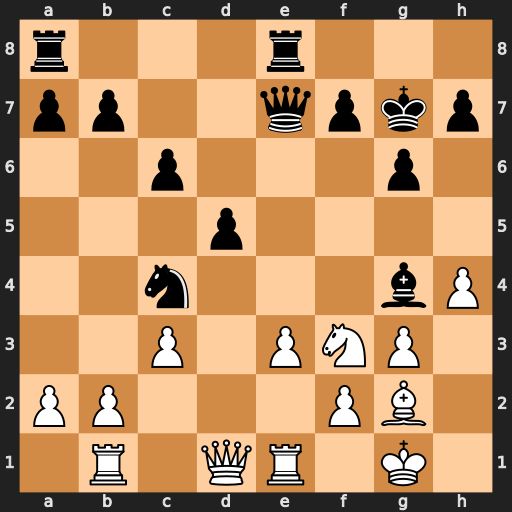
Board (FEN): r3r3/pp2qpkp/2p3p1/3p4/2n3bP/2P1PNP1/PP3PB1/1R1QR1K1
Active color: w
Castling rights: -
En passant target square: -
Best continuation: Qd4+ Qf6 Qxg4